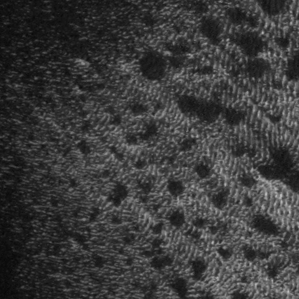
Label: frost